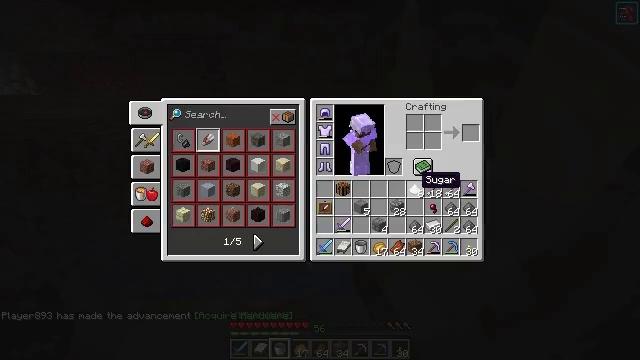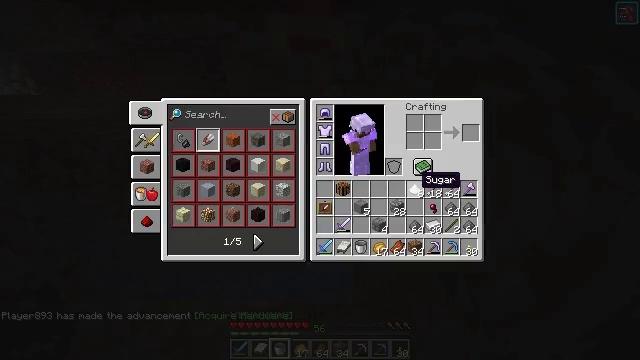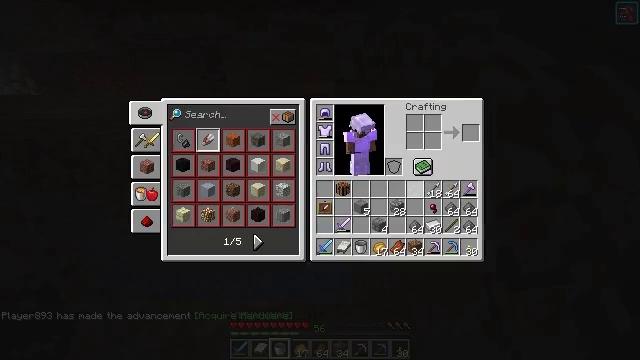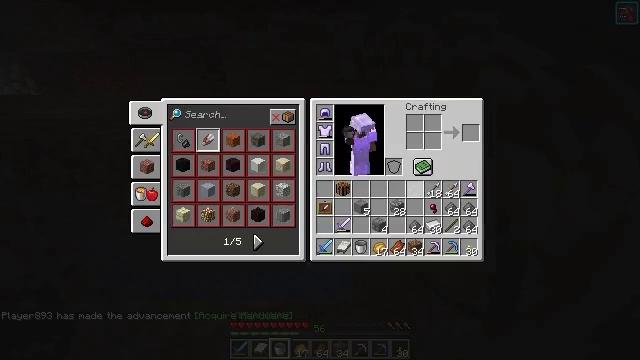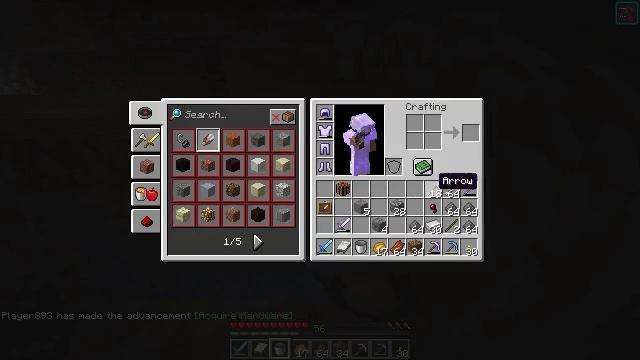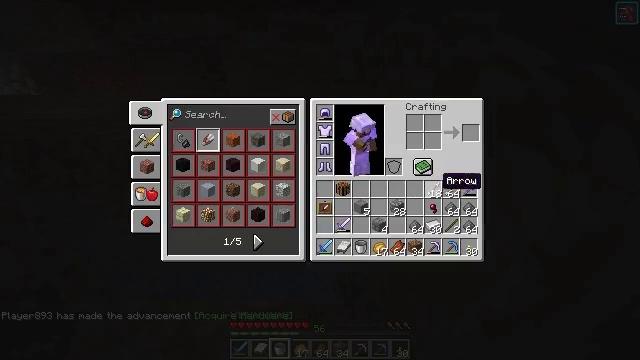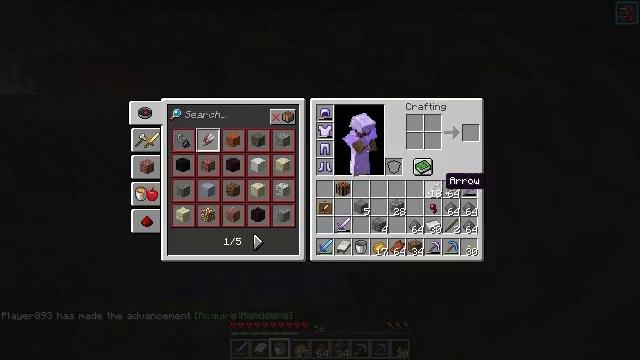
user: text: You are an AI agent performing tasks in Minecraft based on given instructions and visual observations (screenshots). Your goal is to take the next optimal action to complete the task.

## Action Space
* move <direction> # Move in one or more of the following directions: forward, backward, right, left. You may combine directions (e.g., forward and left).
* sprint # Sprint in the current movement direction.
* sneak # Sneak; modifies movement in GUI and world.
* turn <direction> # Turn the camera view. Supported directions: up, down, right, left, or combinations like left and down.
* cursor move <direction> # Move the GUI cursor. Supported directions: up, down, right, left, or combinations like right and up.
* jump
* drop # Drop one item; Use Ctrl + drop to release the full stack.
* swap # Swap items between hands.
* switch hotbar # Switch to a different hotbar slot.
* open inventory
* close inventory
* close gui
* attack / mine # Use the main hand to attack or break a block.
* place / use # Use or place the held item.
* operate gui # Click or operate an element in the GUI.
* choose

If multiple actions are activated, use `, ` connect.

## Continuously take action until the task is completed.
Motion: motion action
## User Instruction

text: Drop some sugar.
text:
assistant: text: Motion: sprint, open gui
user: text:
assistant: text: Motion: sprint, drop
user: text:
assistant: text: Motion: sprint, drop
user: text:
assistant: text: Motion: sprint, cursor move right
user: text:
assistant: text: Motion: sprint
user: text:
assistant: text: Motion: sprint
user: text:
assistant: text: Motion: sprint